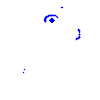
Particle: pion